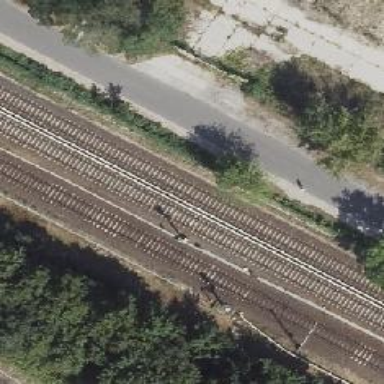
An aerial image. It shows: Railway signal.